Question: I'm trying to highlight numbers written inside a JTextPane.
This is my code:
//Highlight.java
'''
import java.awt.*;
import java.awt.event.*;
import javax.swing.*;
import javax.swing.event.*;
class Highlight
{
public static void main(String[] abc)
{
JFrame frame = new JFrame("Highlighting");
frame.setDefaultCloseOperation(JFrame.EXIT_ON_CLOSE);
JTextPane textPane = new JTextPane();
textPane.setDocument(new NumberHighlight());
frame.add(textPane);
frame.setSize(450,450);
frame.setLocationRelativeTo(null);
frame.setVisible(true);
}
}
'''
//NumberHighlight.java
'''
import java.awt.*;
import java.awt.event.*;
import javax.swing.*;
import javax.swing.text.*;
import javax.swing.text.MutableAttributeSet.*;
class NumberHighlight extends DefaultStyledDocument
{
private static final MutableAttributeSet BOLD = new SimpleAttributeSet();
private static int findLastNonWordChar (String text, int index)
{
while (--index >= 0)
{
if (String.valueOf(text.charAt(index)).matches("\W"))
{
break;
}
}
return index;
}
private static int findFirstNonWordChar (String text, int index)
{
while (index < text.length())
{
if (String.valueOf(text.charAt(index)).matches("\W"))
{
break;
}
index++;
}
return index;
}
final StyleContext cont = StyleContext.getDefaultStyleContext();
final AttributeSet attp = cont.addAttribute(cont.getEmptySet(), StyleConstants.Foreground, new Color(255,0,255));
final AttributeSet attrBlack = cont.addAttribute(cont.getEmptySet(), StyleConstants.Foreground, Color.BLACK);
public void insertString (int offset, String str, AttributeSet a) throws BadLocationException
{
super.insertString(offset, str, a);
String text = getText(0, getLength());
int before = findLastNonWordChar(text, offset);
if (before < 0) before = 0;
int after = findFirstNonWordChar(text, offset + str.length());
int wordL = before;
int wordR = before;
while (wordR <= after)
{
if (wordR == after || String.valueOf(text.charAt(wordR)).matches("\W"))
{
if (text.substring(wordL, wordR).matches("(\W)*(\d+$)"))
{
setCharacterAttributes(wordL, wordR - wordL, BOLD, false);
setCharacterAttributes(wordL, wordR - wordL, attp, false);
}
else
{
StyleConstants.setBold(BOLD, false);
setCharacterAttributes(wordL, wordR - wordL, BOLD, true);
setCharacterAttributes(wordL, wordR - wordL, attrBlack, false);
}
wordL = wordR;
}
wordR++;
}
}
public void remove (int offs, int len) throws BadLocationException
{
super.remove(offs, len);
String text = getText(0, getLength());
int before = findLastNonWordChar(text, offs);
if (before < 0) before = 0;
int after = findFirstNonWordChar(text, offs);
if (text.substring(before, after).matches("(\W)*(\d+$)"))
{
setCharacterAttributes(before, after - before, BOLD, false);
setCharacterAttributes(before, after - before, attp, false);
}
else
{
StyleConstants.setBold(BOLD, false);
setCharacterAttributes(before, after - before, BOLD, true);
setCharacterAttributes(before, after - before, attrBlack, false);
}
}
}
'''
I'm facing a problem with my regex. Everything works fine but if I write an alphanumeric character before a number, then that alphanumeric character's attributes also change.
I don't face this problem if when an alphanumeric character is inserted after a number.
Example:

What am I doing wrong with my regex?
Thanks!
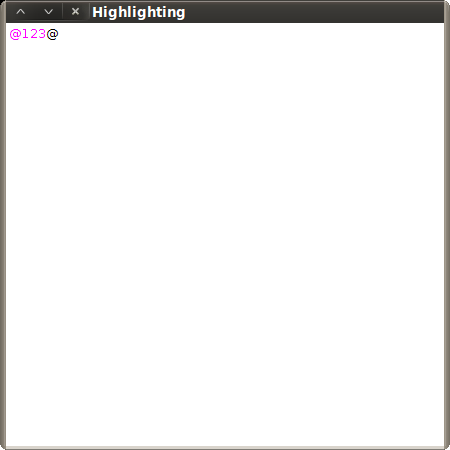
Answer: I don't quite understand what your goal is, but I can tell you what your regular expressions are doing, and hopefully that should help you.
'''
String.valueOf(text.charAt(index)).matches("\W")
'''
This takes a single character and returns true if it is <URL>.
'''
text.substring(wordL, wordR).matches("(\W)*(\d+$)"))
'''
This returns true if the substring
1. starts with zero-or-more non-word characters: (\W)*
2. and is followed by one-or-more digits. (\d+$)
3. This match must be anchored to both string start and end. The dollar-sign in your regex is redundant with the matches function, although it does no harm.
Because it is anchored, the string '@*#&$%^@( ||3' matches, as does '@3'.
These strings do not match: '3@' (because it ends with a non-digit), '3@3' (because it starts with a word-character--a digit).
There is also no use for the <URL>, but again, they do no harm. In other words, you could just as well use '\W*\d+'.
(The '^' and '$' are in the below regexes to simulate the anchoring as required by 'matches'.)
'''
^(\W)*(\d+$)
'''

<URL>
'''
^\W*\d+$
'''

<URL>
---
Please consider bookmarking the <URL> for future reference. All the links in this answer come from it.